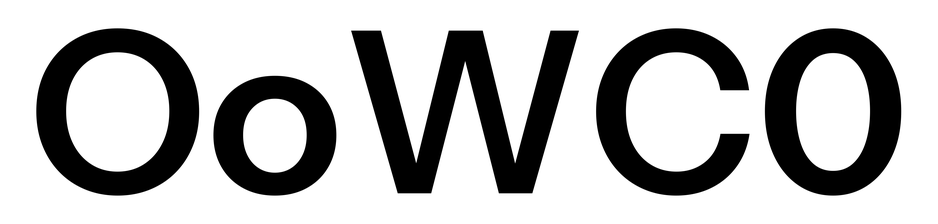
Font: InstrumentSans_SemiBold